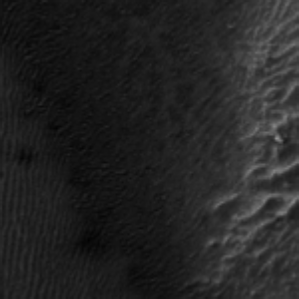
Label: frost